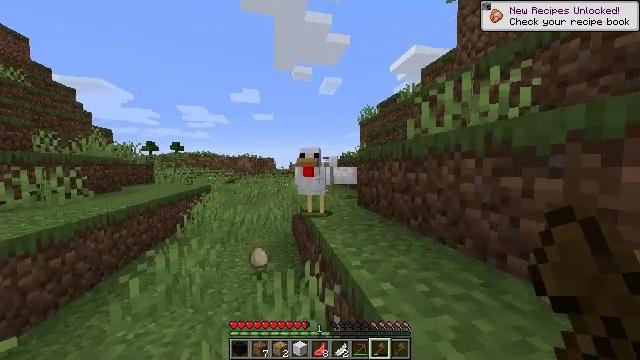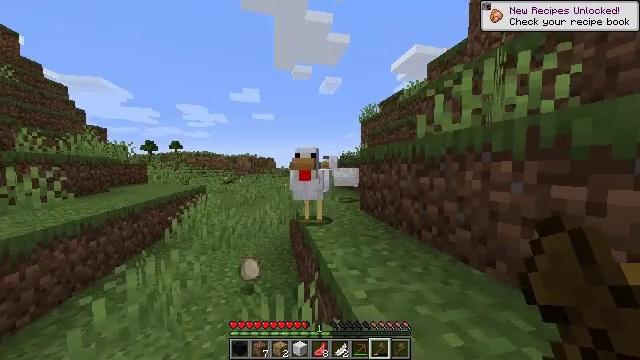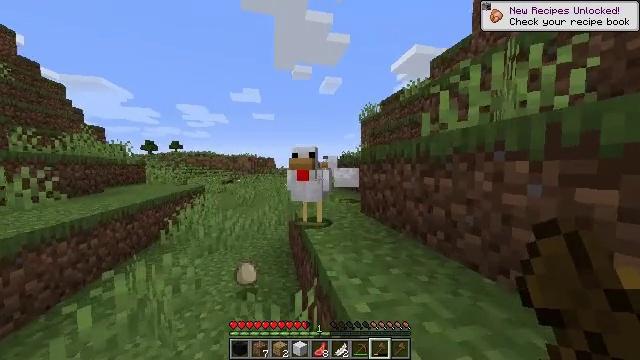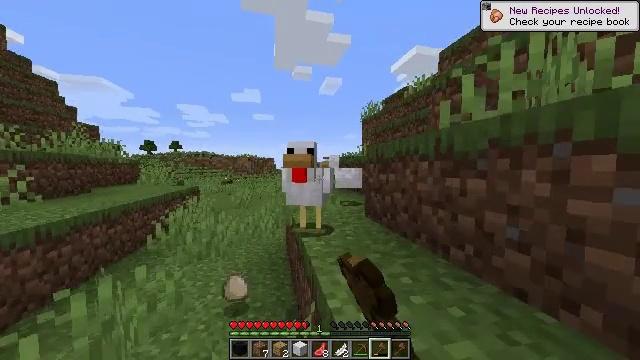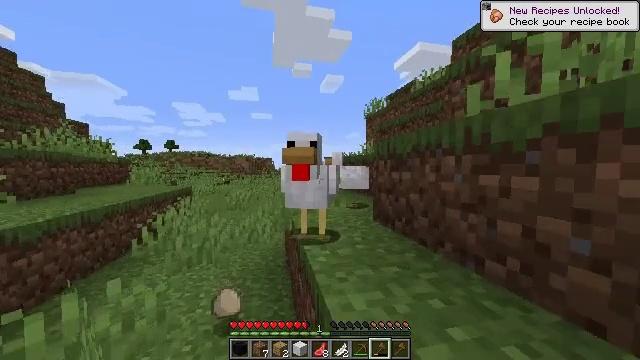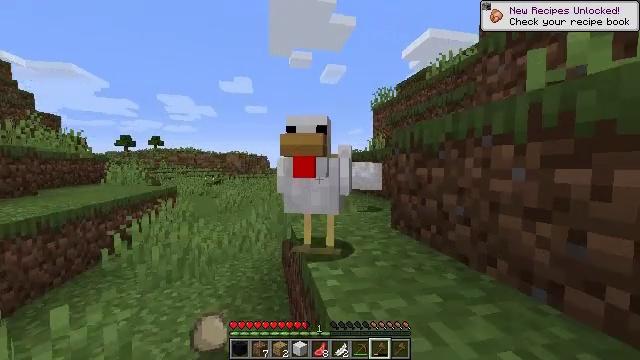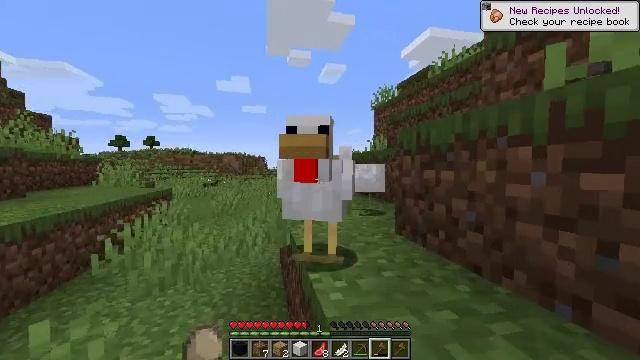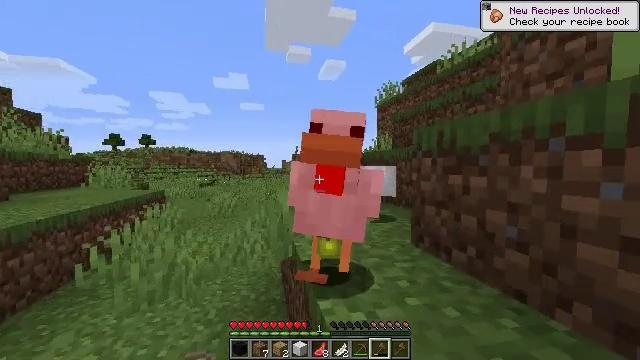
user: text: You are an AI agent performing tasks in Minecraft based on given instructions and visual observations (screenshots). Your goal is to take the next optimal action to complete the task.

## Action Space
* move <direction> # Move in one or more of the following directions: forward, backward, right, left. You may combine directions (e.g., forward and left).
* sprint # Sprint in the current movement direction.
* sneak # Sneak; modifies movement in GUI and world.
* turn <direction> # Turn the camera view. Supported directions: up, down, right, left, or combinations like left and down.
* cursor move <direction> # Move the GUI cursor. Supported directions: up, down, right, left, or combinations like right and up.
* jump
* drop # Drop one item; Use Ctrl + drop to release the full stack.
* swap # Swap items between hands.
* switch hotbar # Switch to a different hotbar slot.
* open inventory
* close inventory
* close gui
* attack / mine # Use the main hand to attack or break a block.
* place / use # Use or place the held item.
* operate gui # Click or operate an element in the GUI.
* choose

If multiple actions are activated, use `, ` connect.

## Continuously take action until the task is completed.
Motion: motion action
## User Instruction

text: Hunt a chicken.
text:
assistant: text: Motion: move forward, sprint
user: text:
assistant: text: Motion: move forward, sprint, attack / mine
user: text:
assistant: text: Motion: move forward, attack / mine
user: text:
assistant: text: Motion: move forward, attack / mine
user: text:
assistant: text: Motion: move forward
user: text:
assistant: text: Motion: move forward
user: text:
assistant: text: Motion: move forward
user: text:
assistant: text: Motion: no_op